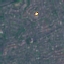
Label: Residential